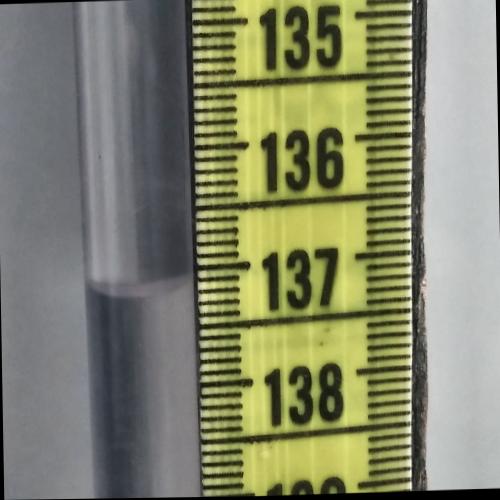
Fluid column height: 137.2 cm